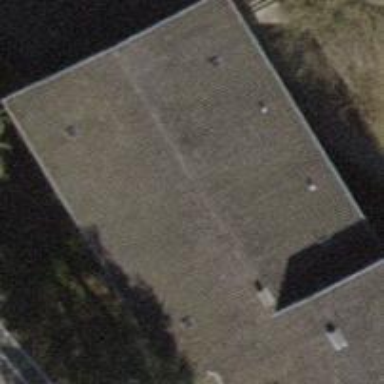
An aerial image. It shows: Pitched roof building.